Contrast-enhanced CT slice 68 of 105
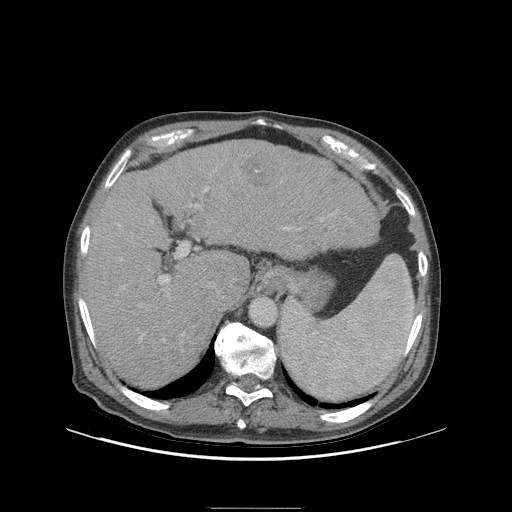
Segmented voxel counts for this case:
Liver: 1226536 voxels
Tumor mass: 8146 voxels
Portal vein: 5505 voxels
Abdominal aorta: 6924 voxels